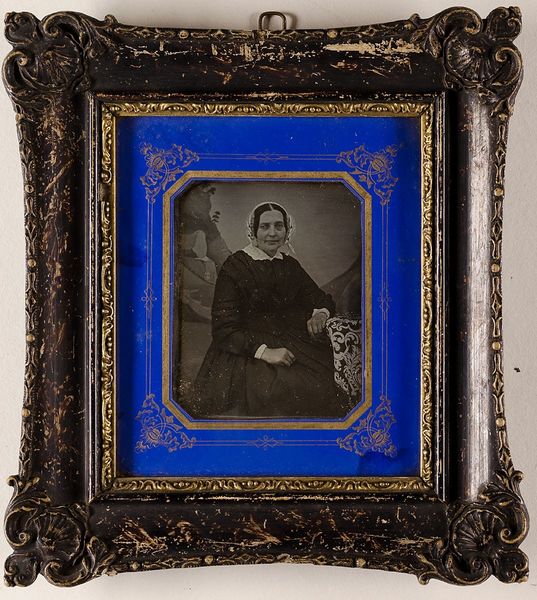
Titel: Unbekannte Frau
Künstler: L. J. Fraenkel senior
Standort: Hamburg
Institution: Museum für Kunst und Gewerbe Hamburg
Schlagwörter: frau, haube, portrait, figur, kopfbedeckung, foto, fotografie, photographie, photo, lichtbild, daguerreotypie, bildwerke, angewandte und bildende kunst, hessische systematik, porträt, porträtfotografie, porträtphotographie, hüftbild